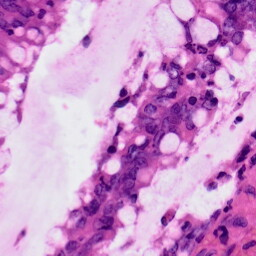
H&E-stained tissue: Colon